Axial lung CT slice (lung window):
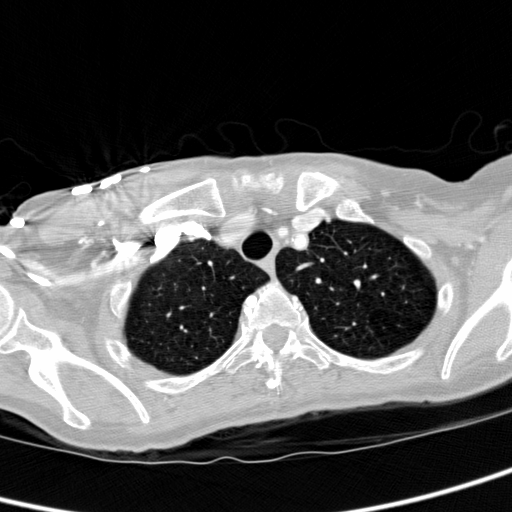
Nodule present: no